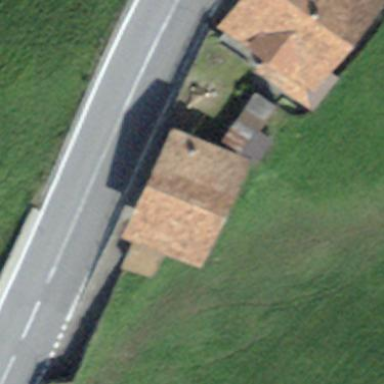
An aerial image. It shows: Rural barn.